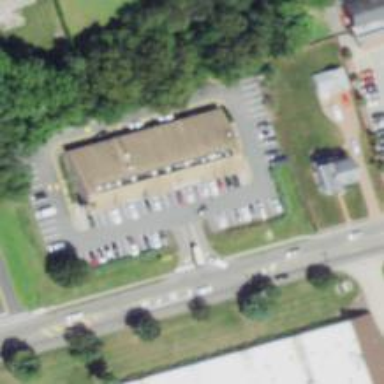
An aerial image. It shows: Convenience shop.